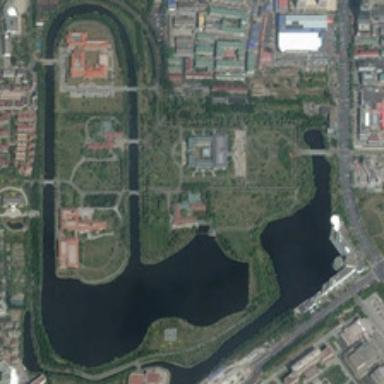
Many green trees and a large pond are in a park surrounded by many buildings .